Question: I have four areas. Three of them scroll. I have to synchronize their movement, so if the users moves areaA (horizontal only) areaC mimics the movement. If the user moves areaC areaA mimics the horizontal and areaB the vertical movement.
Since some areas can move 'under' others I don't see a way to use a single ScrollView:
- - - -

Regarding dimensions:
- -
What I managed so far is to get them to synchronize by subscribing to the 'ViewChanging' events, reading the 'NextView' offset values from the event arg and calling 'ScrollTo[Vertical,Horizontal]Offset' on the appropriate other scroller. As I said it works somehow, but they stutter a bit. Plus I haven't found a way to mimic the 'end of scrollview reached so content now gets compressed a bit up/downwards' effect.
'''
//adding event handler
areaCScroller.ViewChanging += HandleAreaCScrolls;
//handler
void HandleAreaCScrolls(object sender, ScrollViewerViewChangingEventArgs e)
{
areaAScroller.ScrollToHorizontalOffset(e.NewView.HorizontalOffset);
areaBScroller.ScrollToVerticalOffset(e.NewView.VerticalOffset);
}
'''
I also tried the FinalView values (resulting in StackOverFlowExceptions) and disabling inertia on the scrollers (which didn't help but made them feel less 'cool').
I'm not exactly experienced with WPF/XAML so I might very well overlook (or have low Google foo) a control or feature which does what I need. Open for all suggestions (the layout itself is pretty much locked though). I looked <URL> for example but they all do about the same I tried.
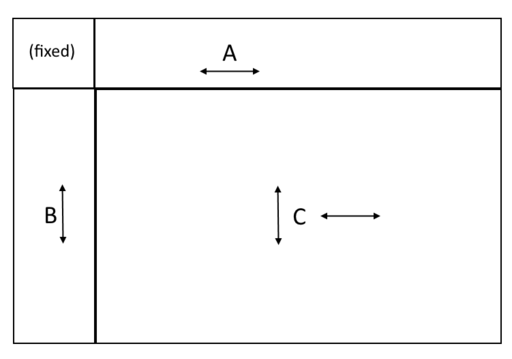
Answer: I used ViewChanged from ScrollViewer. Everything worked fine for me. Here is the code from MainPage.xaml.cs:
'''
protected override void OnNavigatedTo(NavigationEventArgs e)
{
var list = new List<int>();
for (int i = 0; i < 100; ++i)
{
list.Add(i);
}
ItemsControl1.ItemsSource = list;
ItemsControl2.ItemsSource = list;
}
private void ScrollViewer1_OnViewChanged(object sender, ScrollViewerViewChangedEventArgs e)
{
if (ScrollViewer1.VerticalOffset != ScrollViewer2.VerticalOffset)
{
ScrollViewer2.ScrollToVerticalOffset(ScrollViewer1.VerticalOffset);
}
}
private void ScrollViewer2_OnViewChanged(object sender, ScrollViewerViewChangedEventArgs e)
{
if (ScrollViewer1.VerticalOffset != ScrollViewer2.VerticalOffset)
{
ScrollViewer1.ScrollToVerticalOffset(ScrollViewer2.VerticalOffset);
}
}
'''
And XAML code from MainPage.xaml
'''
<Grid>
<Grid.ColumnDefinitions>
<ColumnDefinition Width="*"/>
<ColumnDefinition Width="50"/>
<ColumnDefinition Width="*"/>
</Grid.ColumnDefinitions>
<ScrollViewer Grid.Column="0"
x:Name="ScrollViewer1"
ViewChanged="ScrollViewer1_OnViewChanged">
<ItemsControl x:Name="ItemsControl1">
<ItemsControl.ItemTemplate>
<DataTemplate>
<TextBlock Text="{Binding}"/>
</DataTemplate>
</ItemsControl.ItemTemplate>
</ItemsControl>
</ScrollViewer>
<ScrollViewer Grid.Column="2"
x:Name="ScrollViewer2"
ViewChanged="ScrollViewer2_OnViewChanged">
<ItemsControl x:Name="ItemsControl2">
<ItemsControl.ItemTemplate>
<DataTemplate>
<TextBlock Text="{Binding}"/>
</DataTemplate>
</ItemsControl.ItemTemplate>
</ItemsControl>
</ScrollViewer>
</Grid>
'''
Try this, hope it helps.